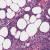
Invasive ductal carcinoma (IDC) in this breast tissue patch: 0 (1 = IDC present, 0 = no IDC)